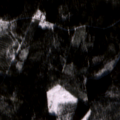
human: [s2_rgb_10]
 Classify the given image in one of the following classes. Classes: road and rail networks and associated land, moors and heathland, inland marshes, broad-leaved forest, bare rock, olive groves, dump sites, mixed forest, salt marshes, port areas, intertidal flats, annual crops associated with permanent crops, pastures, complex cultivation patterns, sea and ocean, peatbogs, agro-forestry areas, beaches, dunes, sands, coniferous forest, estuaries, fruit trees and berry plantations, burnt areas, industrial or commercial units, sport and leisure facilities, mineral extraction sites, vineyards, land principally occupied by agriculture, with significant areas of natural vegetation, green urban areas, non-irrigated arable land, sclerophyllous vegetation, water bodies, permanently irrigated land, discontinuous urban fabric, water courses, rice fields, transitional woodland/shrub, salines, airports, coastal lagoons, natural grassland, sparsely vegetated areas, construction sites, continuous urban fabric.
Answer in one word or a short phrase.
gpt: coniferous forest, mixed forest